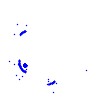
Particle: electron